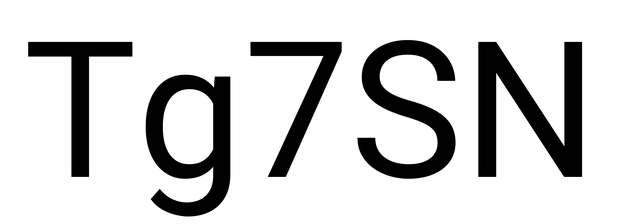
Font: Roboto_Regular